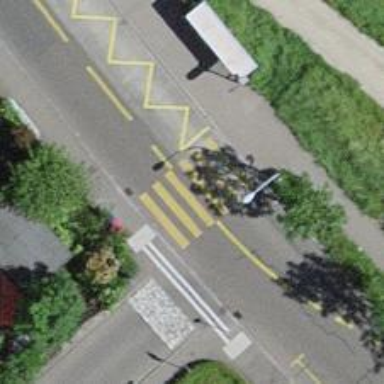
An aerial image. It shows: Uncontrolled zebra crossing on the road.